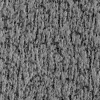
Atmospheric dust classification: not_dusty